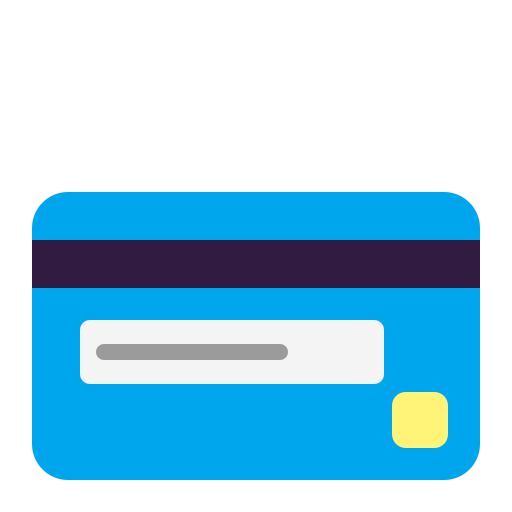
credit card flat